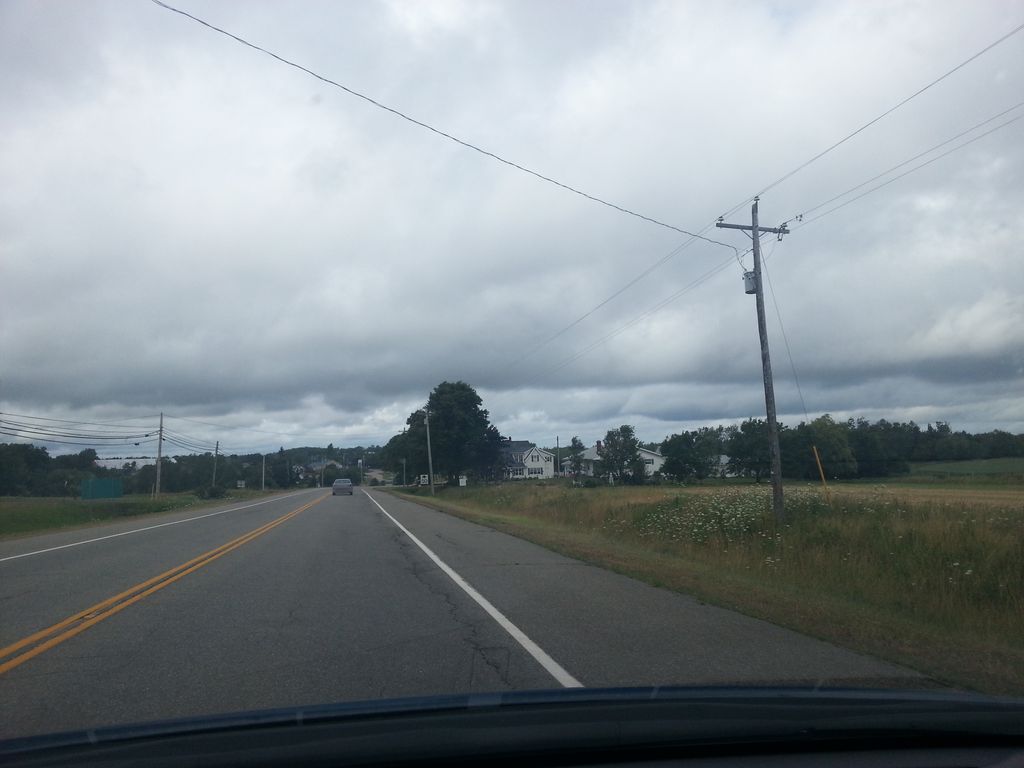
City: charlottetown